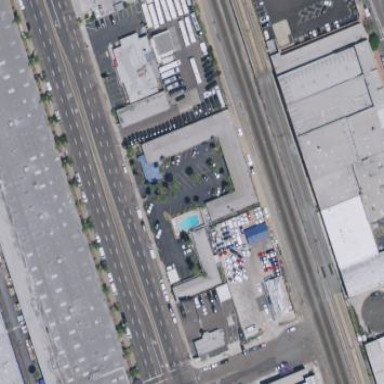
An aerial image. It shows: Building that is motel.